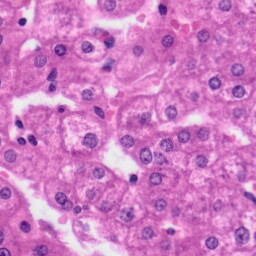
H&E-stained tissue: Liver